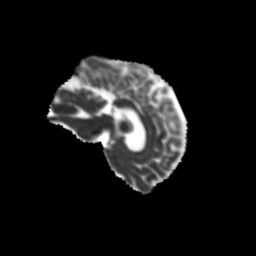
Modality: MD
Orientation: sagittal
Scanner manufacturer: siemens
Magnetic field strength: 3 T
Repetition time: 9.2 s
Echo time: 0.084 s